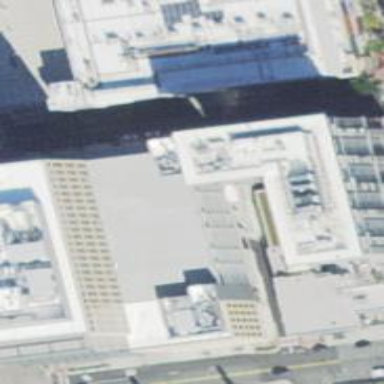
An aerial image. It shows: Commercial building.